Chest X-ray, AP view. Patient: 50 years old, sex F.
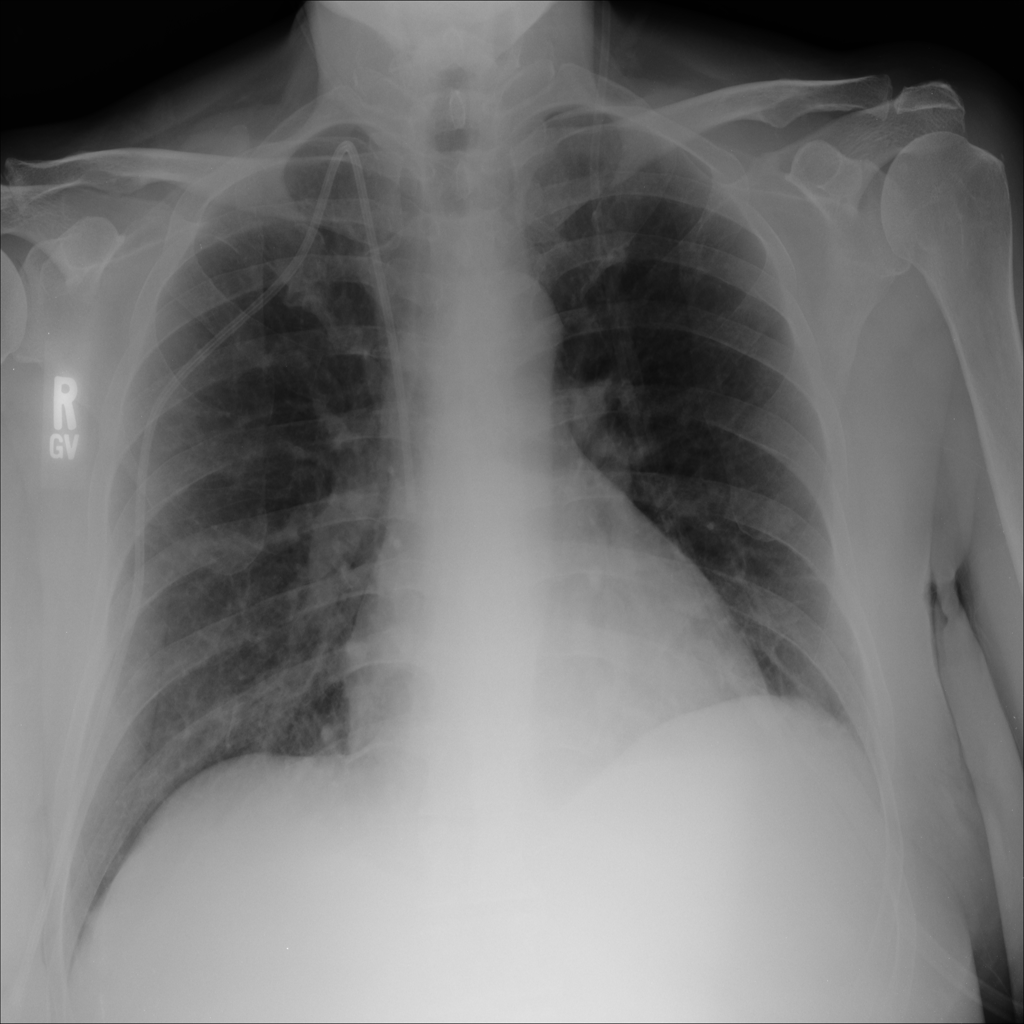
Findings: No Finding